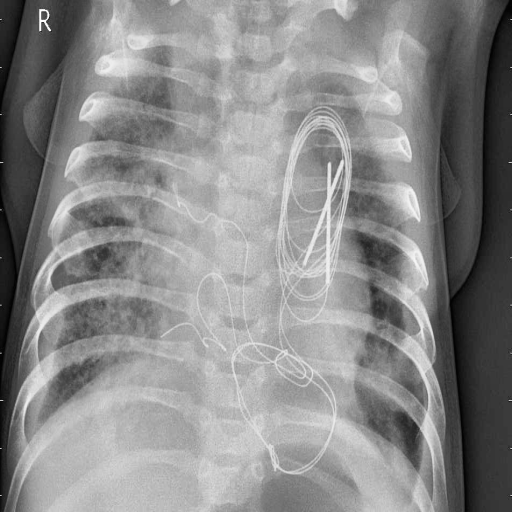
Finding: PNEUMONIA